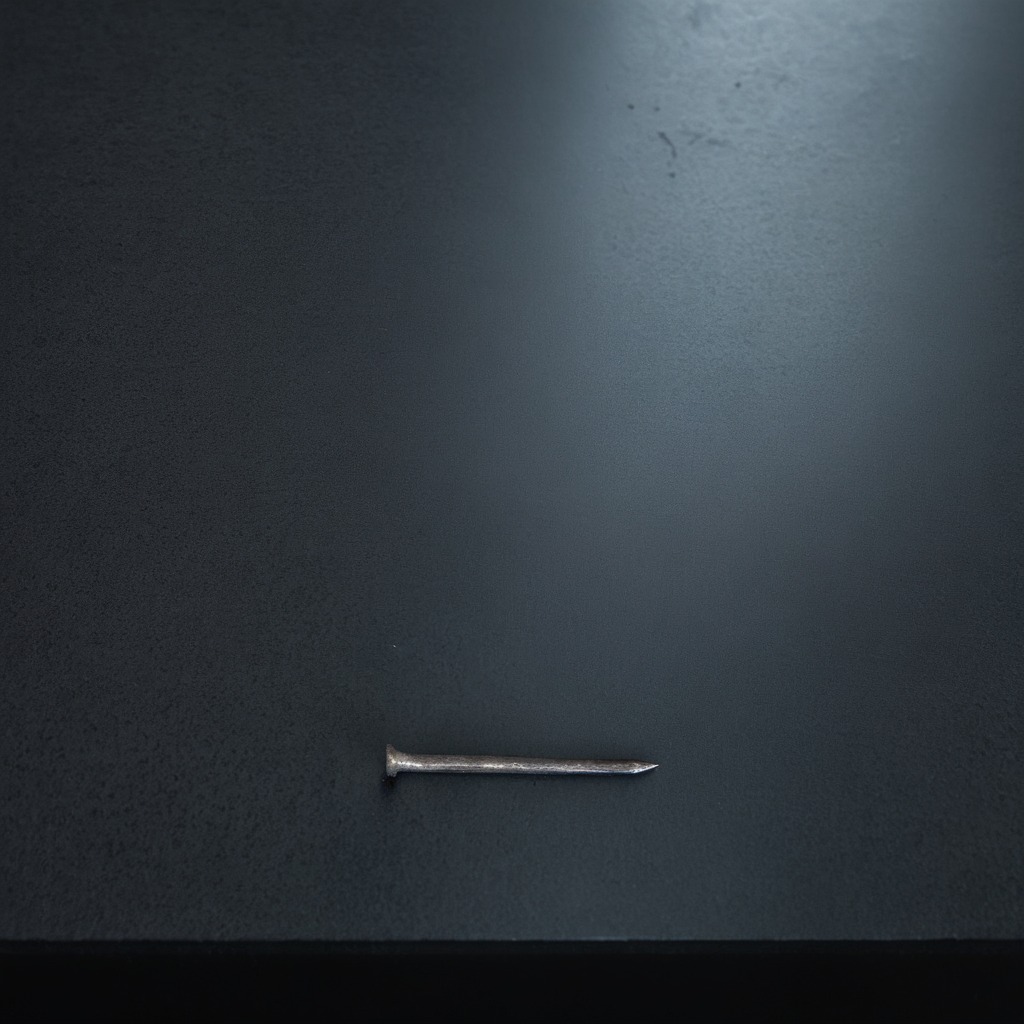
An iron nail lies on a clean granite table inside a workshop at night dim ambient light soft shadows worn but